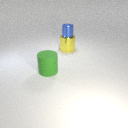
small blue metal cylinder above large yellow metal cylinder